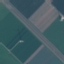
Land use / land cover class: Highway